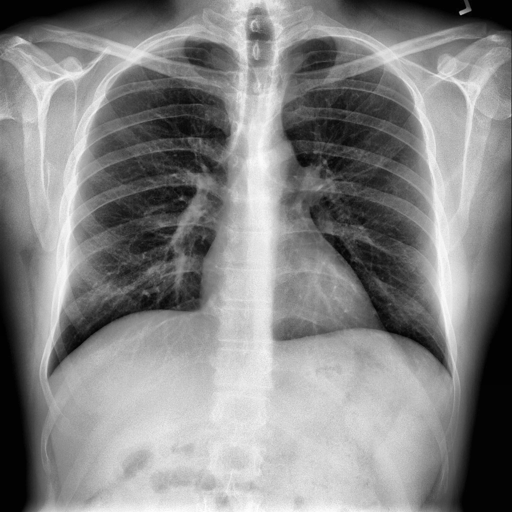
Finding: NORMAL